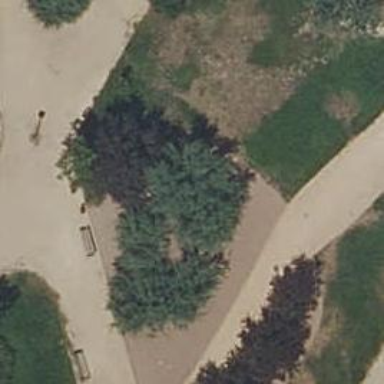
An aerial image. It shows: Footway on sandy surface.